Field crop: tomato
Growth stage: 2
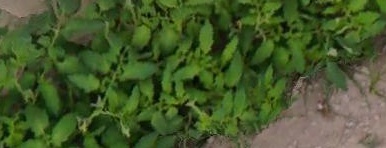
Species: tomato